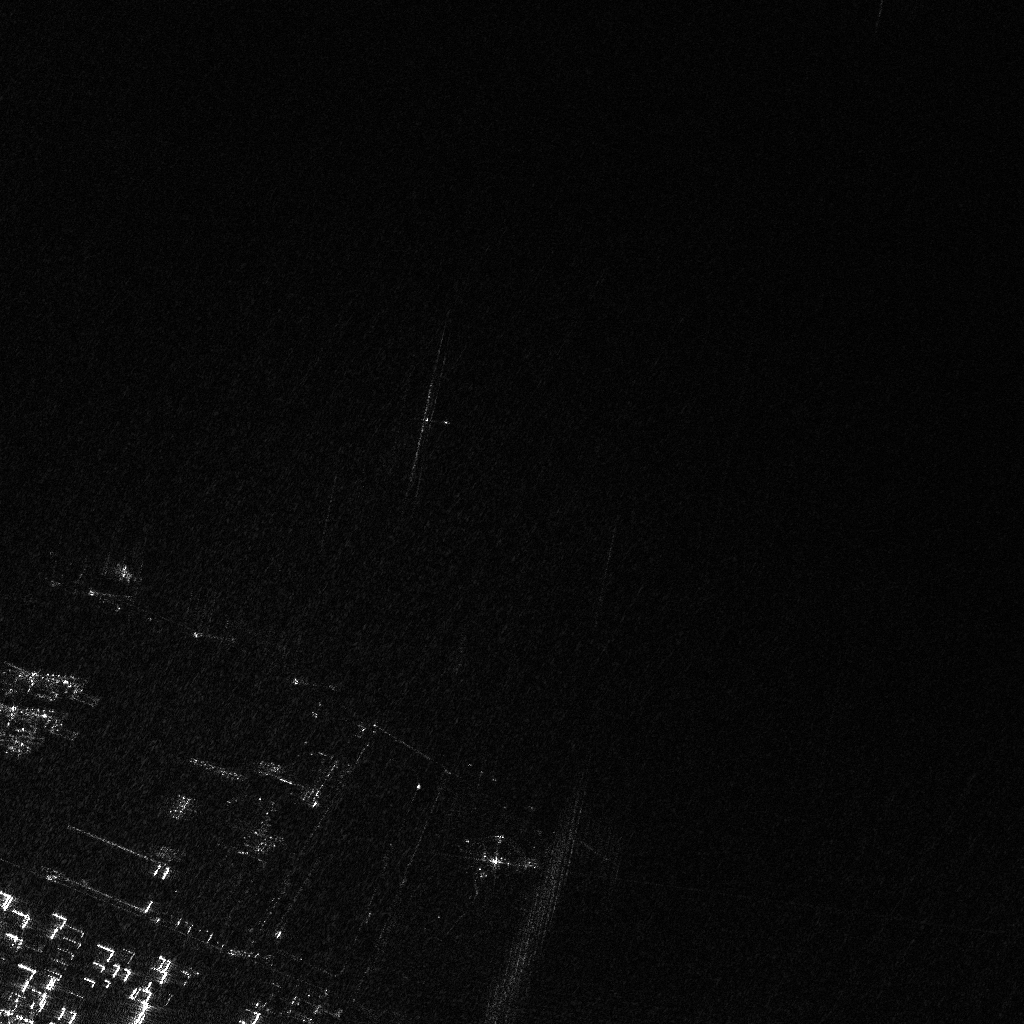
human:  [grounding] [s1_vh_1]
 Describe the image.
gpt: In the satellite image, there is  <ref>1 large container </ref> <box>[[0, 65, 12, 68, 19]]</box> located at left.